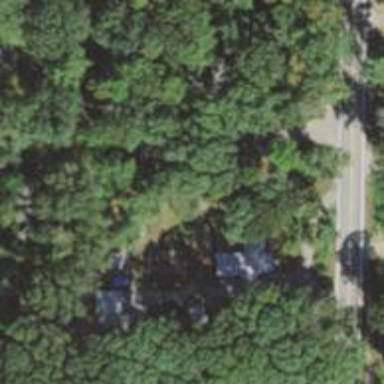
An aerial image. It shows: Residential driveway serving as service road.